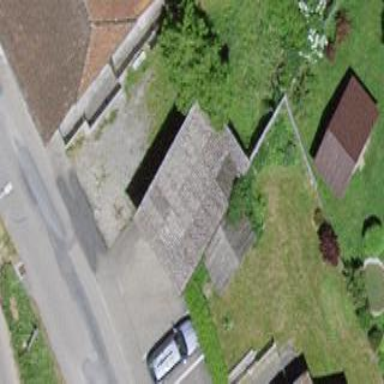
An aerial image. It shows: Garage.